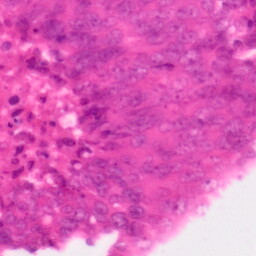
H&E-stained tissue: Colon